Aerial crown-view tile of a tropical tree (Barro Colorado Island, Panama), acquired 20250818:
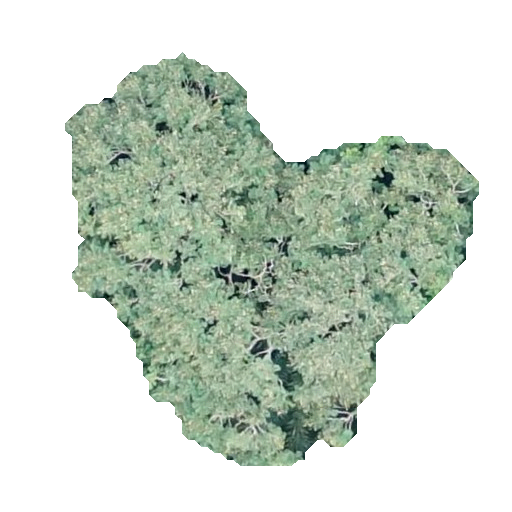
Species: Jacaranda copaia
GBIF accepted scientific name: Jacaranda copaia
Crown area: 150.807 m²